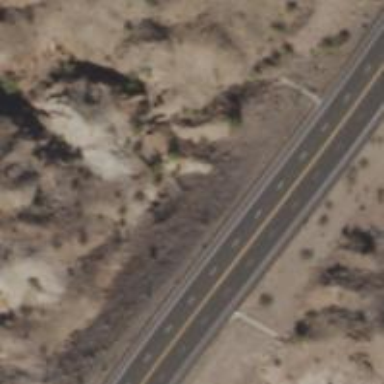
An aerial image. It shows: Trunk highway.